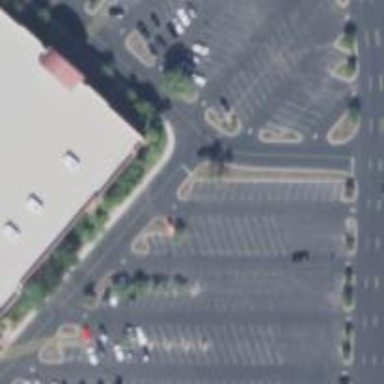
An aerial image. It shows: Solid stop line on the road marking.